Question: I swear I have tried this a thousand times and despite that every tutorial I've seen swears by it, it still escapes me. I can't see the difference for the life of me. Am I blind? Does it really work? Am I missing something?
Here's my <URL> with a test
According to <URL> and others such as CSS-Tricks etc, this is the main css that will render a smooth font
'''
html, html a {
text-rendering: optimizeLegibility !important;
-webkit-font-smoothing: antialiased;
text-shadow: 1px 1px 1px rgba(0,0,0,0.004);
}
'''
Here some visual with and without

I'm testing in all major browsers and if these properties are deprecated, I'd like to know if anyone knows the current way
So...anyone?
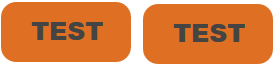
Answer: Maybe this is not an answer to your question, but then again... However, fonts CAN be antialiased in Chrome, but only (for now) if you use .SVG fonts. Check out <URL> with examples. You can see a difference.
1. Without SVG fonts
2. With SVG fonts